Question: Looking for a menu that resembles:

Having the following requirements:
- - - - - '<ul>''<li>'- - -
I have looked through some of the following:
<URL>
But did not find examples that quite fit the desired look.
What web sites show how to implement a menu system with most of the given requirements?
Thank you!
## Related Links
Links that show how to implement various parts of this problem:
- <URL>
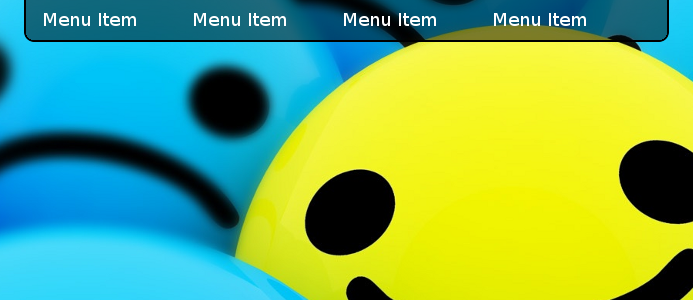
Answer: I have not tested it yet in all browsers, but here you have <URL>.
No css3 needed for this, but IE7+ rounded corners. You can use border images for it instead.